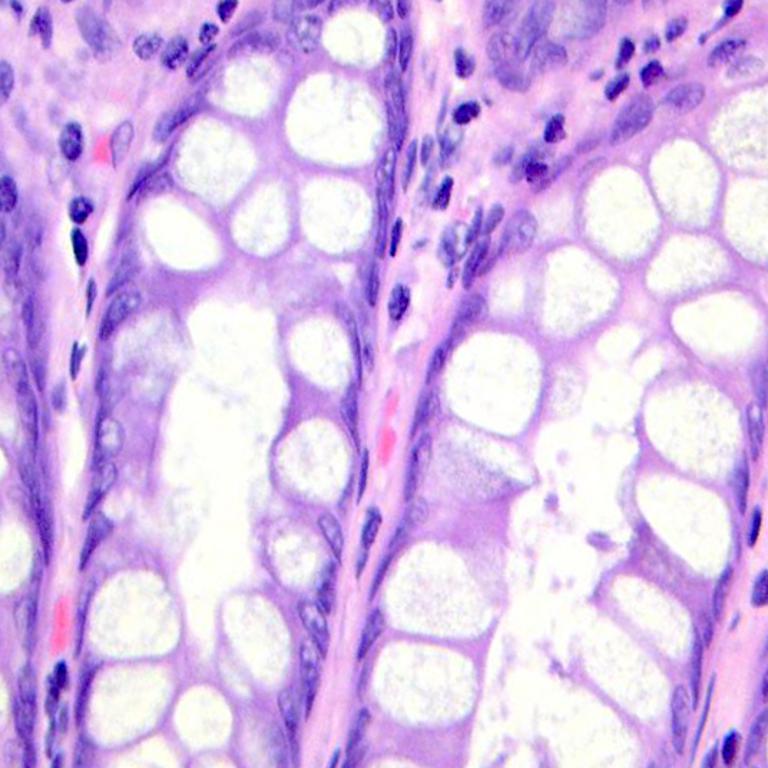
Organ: colon
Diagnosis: benign